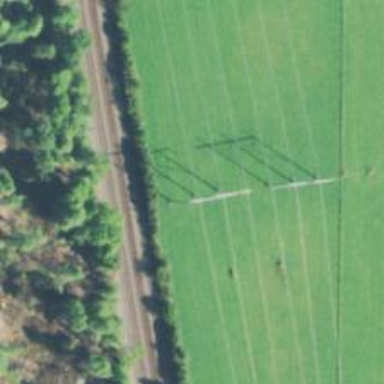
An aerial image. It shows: Triple pole H-frame tower used for power transmission.